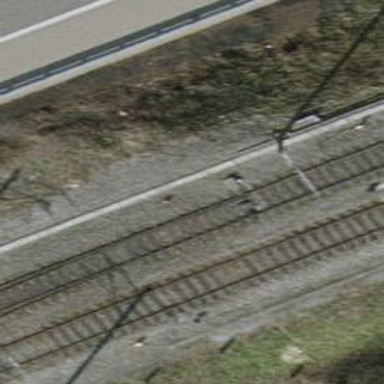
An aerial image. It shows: Railway switch.